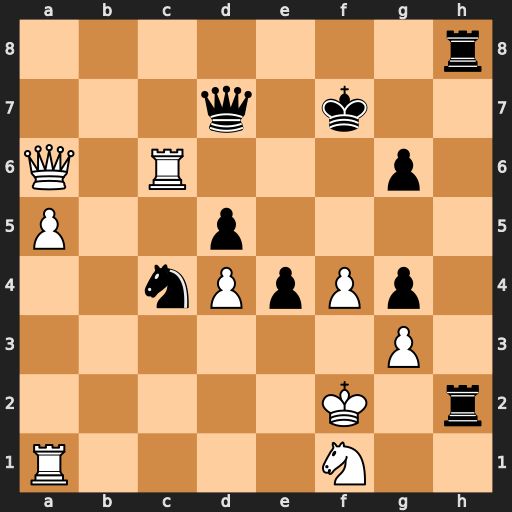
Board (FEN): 7r/3q1k2/Q1R3p1/P2p4/2nPpPp1/6P1/5K1r/R4N2
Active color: w
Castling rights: -
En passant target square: -
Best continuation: Nxh2 Rxh2+ Kg1